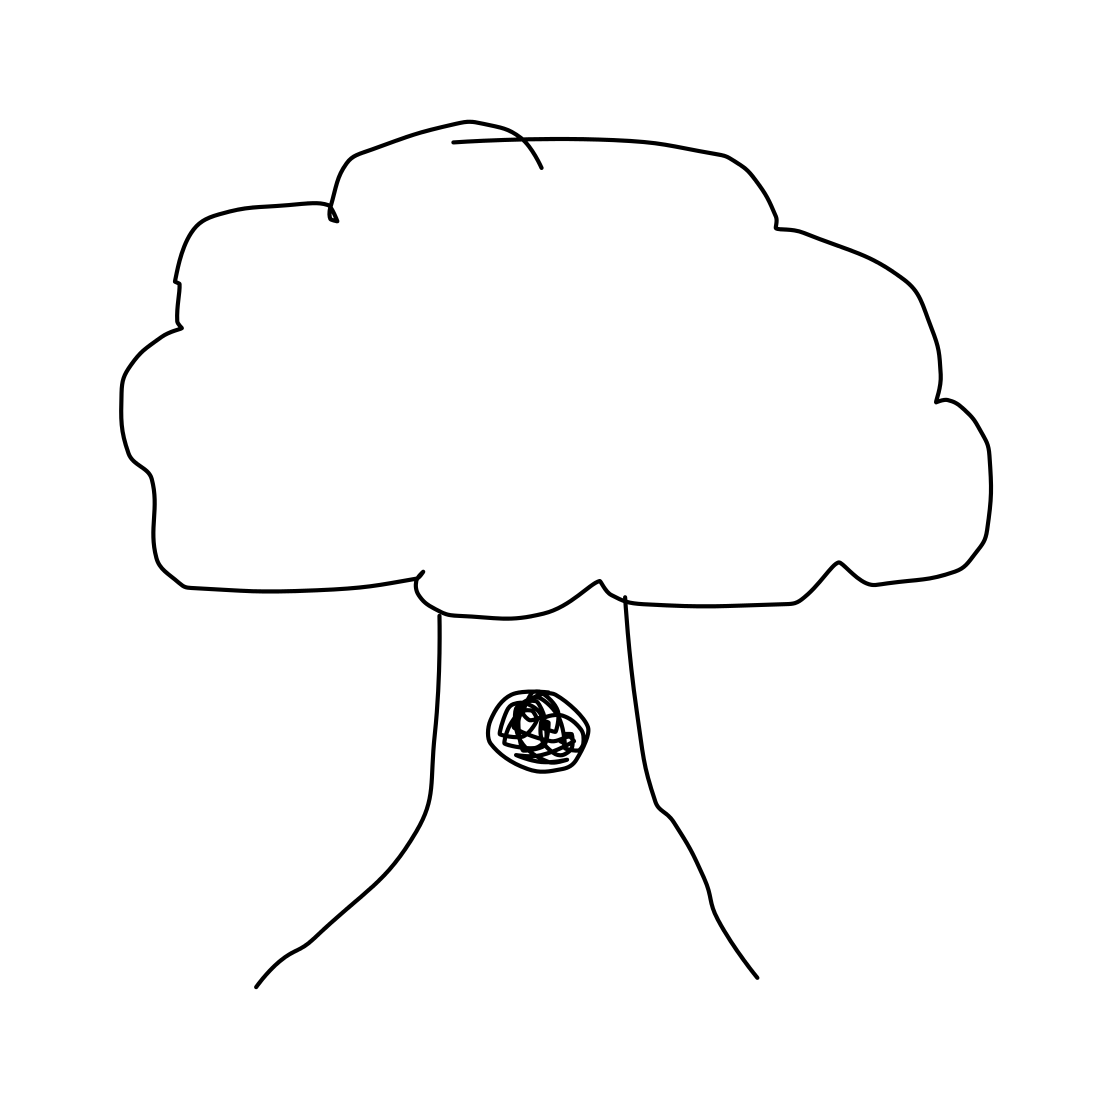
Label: tree